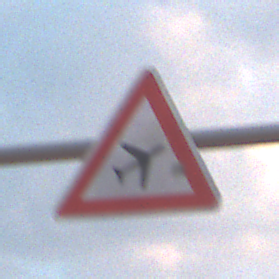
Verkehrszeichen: FlugbetriebLinks
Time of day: SunriseSunset
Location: Outdoor (Nature)
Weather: PartlyCloudy
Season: NotSpecified
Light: Natural